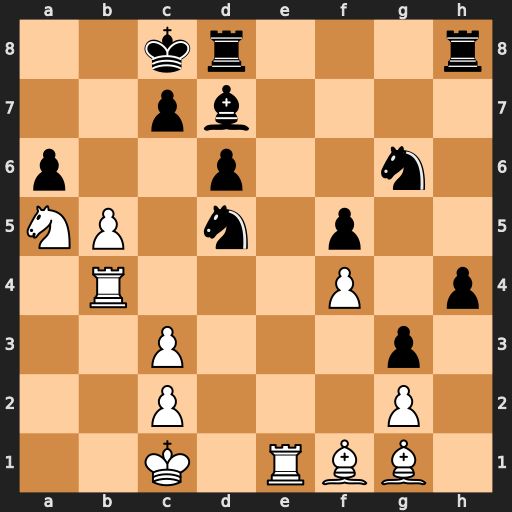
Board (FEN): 2kr3r/2pb4/p2p2n1/NP1n1p2/1R3P1p/2P3p1/2P3P1/2K1RBB1
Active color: w
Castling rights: -
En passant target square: -
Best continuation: bxa6 Nxb4 a7 Bc6 Nxc6